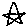
Label: star